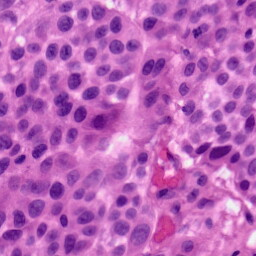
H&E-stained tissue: Skin